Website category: auto
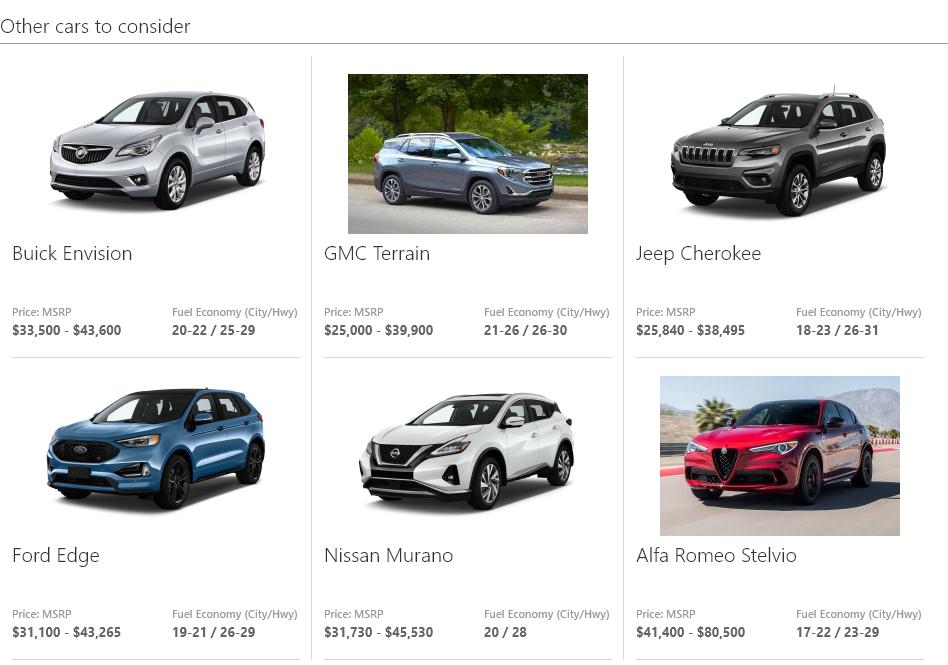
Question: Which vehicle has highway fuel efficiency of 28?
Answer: Nissan Murano

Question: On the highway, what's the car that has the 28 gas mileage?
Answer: Nissan Murano

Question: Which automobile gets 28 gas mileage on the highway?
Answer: Nissan Murano

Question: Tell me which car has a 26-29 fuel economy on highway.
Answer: Ford Edge

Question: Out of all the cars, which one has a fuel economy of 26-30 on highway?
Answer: GMC Terrain

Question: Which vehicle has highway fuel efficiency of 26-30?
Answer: GMC Terrain

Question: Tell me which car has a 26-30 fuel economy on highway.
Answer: GMC Terrain

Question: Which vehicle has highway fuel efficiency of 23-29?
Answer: Alfa Romeo Stelvio

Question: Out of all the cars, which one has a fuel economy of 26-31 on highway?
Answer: Jeep Cherokee

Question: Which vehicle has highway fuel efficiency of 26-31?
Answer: Jeep Cherokee

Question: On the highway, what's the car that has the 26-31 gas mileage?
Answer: Jeep Cherokee

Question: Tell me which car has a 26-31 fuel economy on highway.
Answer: Jeep Cherokee

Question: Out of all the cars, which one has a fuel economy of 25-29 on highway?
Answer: Buick Envision

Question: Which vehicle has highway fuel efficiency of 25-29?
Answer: Buick Envision

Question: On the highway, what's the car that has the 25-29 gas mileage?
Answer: Buick Envision

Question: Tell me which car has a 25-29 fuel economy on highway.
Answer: Buick Envision